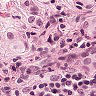
Metastatic tissue present: yes